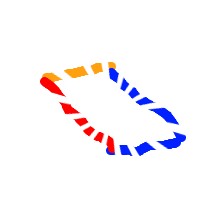
Shape: parallelogram